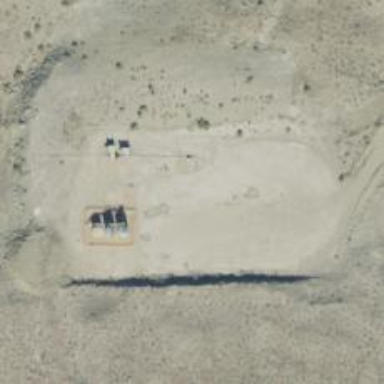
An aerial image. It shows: Petroleum well that is man-made.